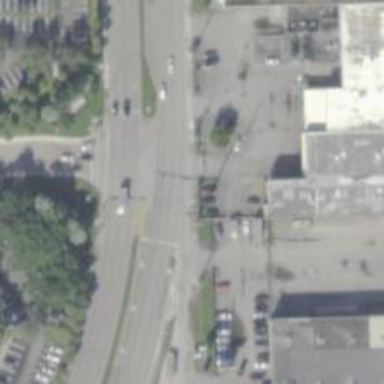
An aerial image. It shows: Asphalt road with secondary link designation.